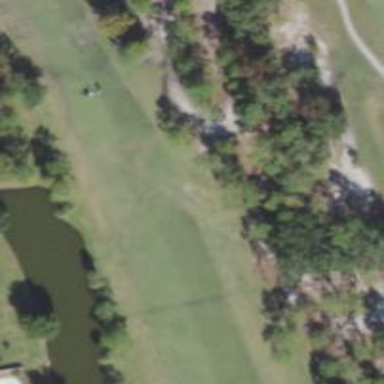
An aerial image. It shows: Scenic golf fairway.